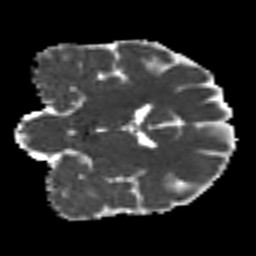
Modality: MD
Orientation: coronal
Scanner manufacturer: siemens
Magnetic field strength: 3 T
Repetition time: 7.8 s
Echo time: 0.09 s